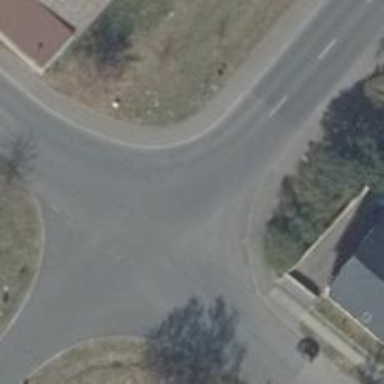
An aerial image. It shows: Residential road with separate asphalt sidewalk and cycleway.